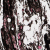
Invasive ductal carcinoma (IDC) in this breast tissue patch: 0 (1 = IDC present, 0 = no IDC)